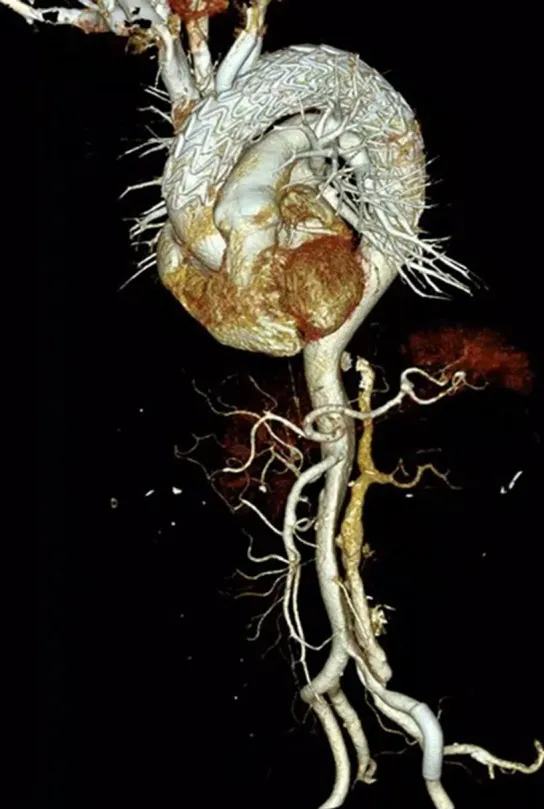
Aortography was performed at six months post-operative follow-up.
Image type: radiology (ct)